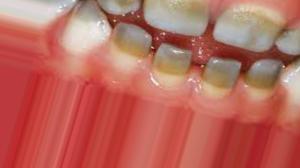
Condition: Tooth Discoloration